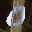
Label: 0